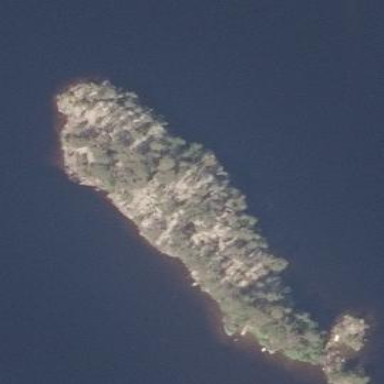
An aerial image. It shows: Islet.